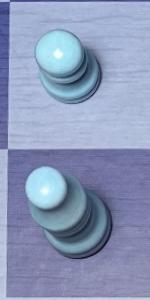
Label: Bishop_White